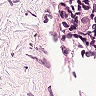
Metastatic tissue present: no